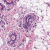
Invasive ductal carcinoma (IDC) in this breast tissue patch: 0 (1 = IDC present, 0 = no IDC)